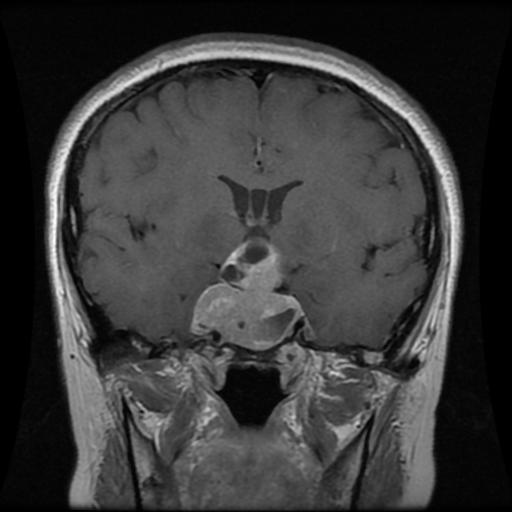
Label: pituitary